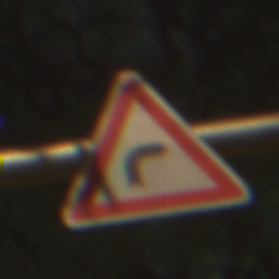
Verkehrszeichen: KurveRechts
Umgebung: Outdoor, Suburban
Tageszeit: Night
Wetter: PartlyCloudy
Licht: Artificial
Jahreszeit: NotSpecified
Kontrast: HighContrast